Interaction volume radius: 10 \u00c5
Interaction volume height: 10 \u00c5
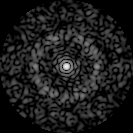
Disorder parameter: 0.8386